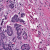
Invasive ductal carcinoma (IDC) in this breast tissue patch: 1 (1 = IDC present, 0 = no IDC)